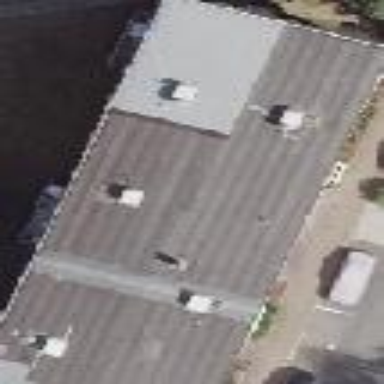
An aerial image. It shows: Residential building with flat roof.